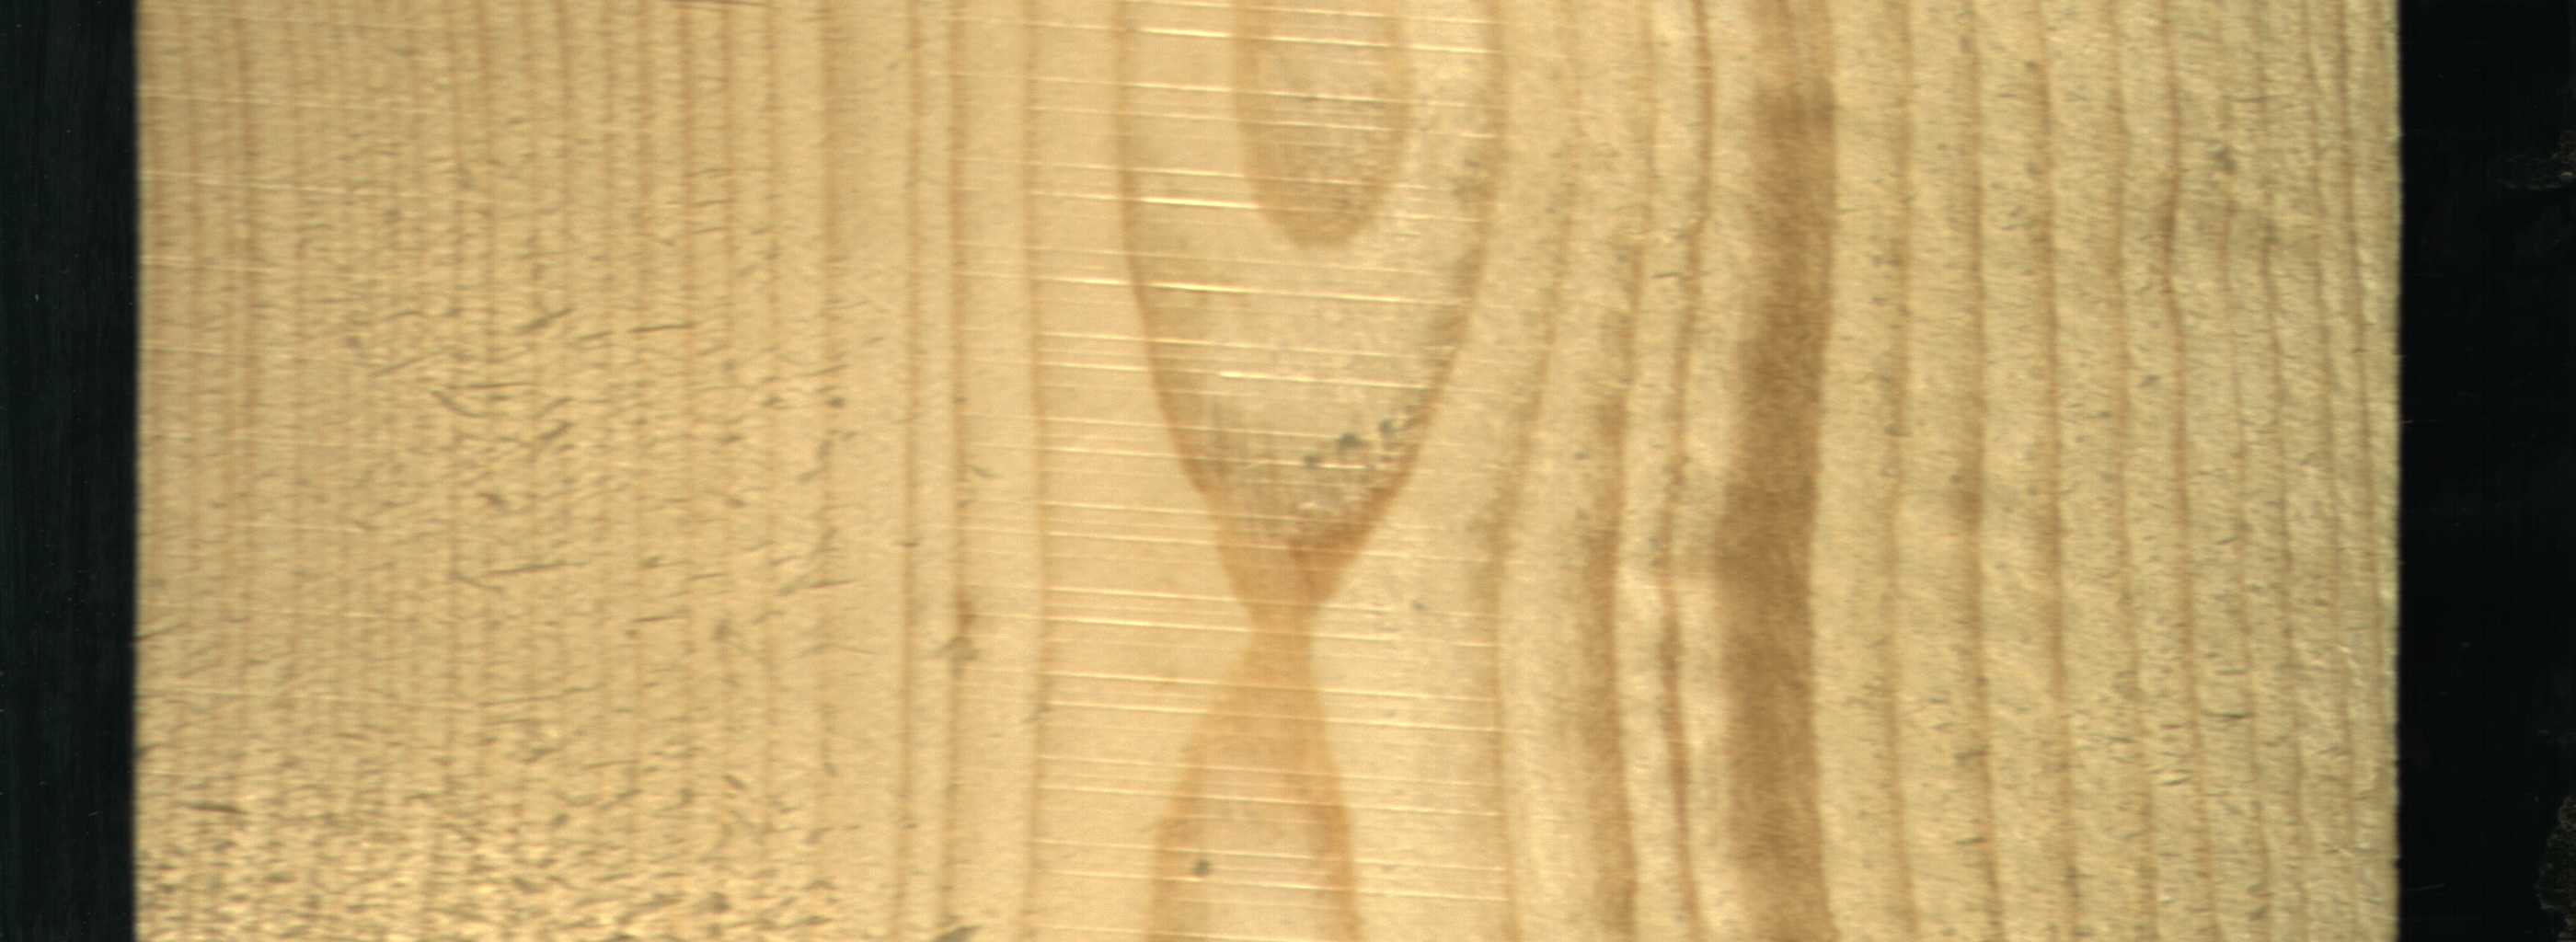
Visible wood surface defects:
Quartzity